Question: I am having some trouble running tests for 'PUT', 'POST' and 'DELETE' using the unit testing framework <URL>.
This is the code that I have in my unit test:
'''
$this->beConstructedWith(new \Tonic\Application(), new \Tonic\Request(array(
'uri' => '/',
'method' => 'PUT',
'Content-Type' => 'application/json',
'data' => '{"name":"testing", "email":"testing@@test.com", "password":"Passw0rd"}'
)), array());
$expectedResult = new \stdClass();
$expectedResult->message = "An error was encountered.";
$expectedResult->error[] = "The email must be valid.";
$response = $this->exec();
$response->shouldReturnAnInstanceOf("Tonic\Response");
$response->contentType->shouldBe("application/json");
$response->body->shouldBe(json_encode($expectedResult));
'''
From looking around the <URL> I think I have it set up correctly.
The following is the result of running 'bin/phpspec -v run' for this unit test:

When I run an actual request against the Tonic service it works fine. I know I must be doing something wrong in the setup of the unit test but I don't know what.
: PUT Method
'''
/**
* Add a new user to the table.
*
* @method PUT
* @accepts application/json
* @provides application/json
* @json
* @return \Tonic\Response
*/
public function add()
{
// Validate the data before we go any futher.
$error = $this->validate();
// If the data is invalid then we want to let the requester know.
if (true === $error) {
$this->output->message = "An error was encountered.";
$this->responseCode = \Tonic\Response::NOTFOUND;
} else { // Else we want to PUT the data into our table.
$query = $this->db->prepare("INSERT INTO 'user' ('name', 'email', 'password', 'dateOfBirth') VALUES (:name, :email, :password, :dateOfBirth)");
$query->bindValue(":name", $this->request->data->name);
$query->bindValue(":email", $this->request->data->email);
$query->bindValue(":password", hash('sha256', $this->request->data->password));
$query->bindValue(":dateOfBirth", $this->request->data->dateOfBirth);
$query->execute();
// Check that the new user was successfully inserted into the database. If not let the requester know what happened.
if (0 === $query->rowCount()) {
if ("00000" === $query->errorCode()) {
$this->output->message = "No rows affected by query.";
} else {
$this->output->message = "There was an error running the query.";
$this->output->error[] = $query->errorInfo();
}
$this->responseCode = \Tonic\Response::CONFLICT;
} else { // Inserted successfully.
$this->output->message = "User successfully created.";
$this->responseCode = \Tonic\Response::CREATED;
$this->headers["Location"] = "/" . $this->request->data->email;
}
}
return new \Tonic\Response($this->responseCode, $this->output, $this->headers);
}
'''
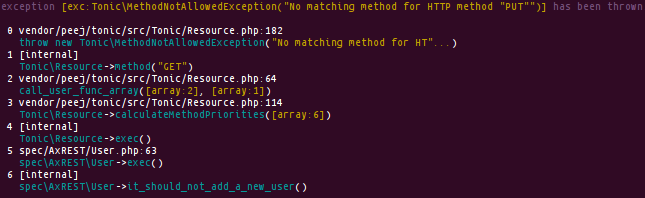
Answer: Okay, so I figured it out. The issue was to do with the 'Content-Type' set in the following code:
'''
$this->beConstructedWith(new \Tonic\Application(), new \Tonic\Request(array(
'uri' => '/',
'method' => 'PUT',
'Content-Type' => 'application/json',
'data' => '{"name":"testing", "email":"testing@@test.com", "password":"Passw0rd"}'
)), array());
'''
It should be 'contentType':
'''
$this->beConstructedWith(new \Tonic\Application(), new \Tonic\Request(array(
'uri' => '/',
'method' => 'PUT',
'contentType' => 'application/json',
'data' => '{"name":"testing", "email":"testing@@test.com", "password":"Passw0rd"}'
)), array());
'''